Question: I'm trying to create a dynamic icon using css sprites. here's what I keep getting:

So I actually have a couple of questions about what's going wrong:
1. Why is the icon (the box with the cross) not overlapping the purple boxes?
2. Why do the purple boxes have a 2px space between them?
Here is a jsFiddle: <URL>
here's the relavant css i'm using:
'''
.icon {
position: relative;
width: 87px;
}
.icon .icon-type {
position: absolute;
left: 0;
}
.icon .brigade, .icon .icon-type {
background-image: url('img/play/splitbrigades.png');
}
.icon-hero {
width: 87px;
height: 71px;
background-position: -11px -11px;
background-repeat: no-repeat;
}
.brigade-purple-left {
width: 27px;
height: 71px;
background-position: -287px -12px;
display: inline-block;
background-repeat: no-repeat;
}
.brigade-purple-middle {
width: 30px;
height: 71px;
background-position: -334px -12px;
display: inline-block;
background-repeat: no-repeat;
}
.brigade-purple-right {
width: 28px;
height: 71px;
background-position: -384px -12px;
display: inline-block;
background-repeat: no-repeat;
}
'''
and the html:
'''
<div class="icon">
<div class="brigade brigade-purple-left">&nbsp;</div>
<div class="brigade brigade-purple-middle" style="width: 22px;">&nbsp;</div>
<div class="brigade brigade-purple-right">&nbsp;</div>
<div class="icon-type icon-hero">&nbsp;</div>
</div>
'''
can anyone explain to me what I'm doing wrong, and possibly how I could achieve my result in a better way (if possible)?
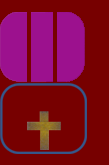
Answer: add 'float: left' to '.icon .brigade'
'''
.icon .brigade {
float: left;
margin: 0;
}
'''
this should fix everything you need or get you in the right place to finish it off!
the spacing between the purple boxes is because you were using 'display: inline-block;' and the white space in your markup between these divs, generates that spacing.
the icon is not rendered "above" the boxes because it's missing the 'top: 0;' declaration